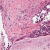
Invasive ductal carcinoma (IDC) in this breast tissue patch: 0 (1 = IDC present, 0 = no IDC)